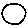
Label: circle